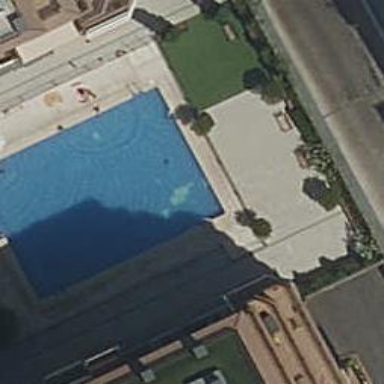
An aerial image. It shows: Swimming pool located in leisure land.